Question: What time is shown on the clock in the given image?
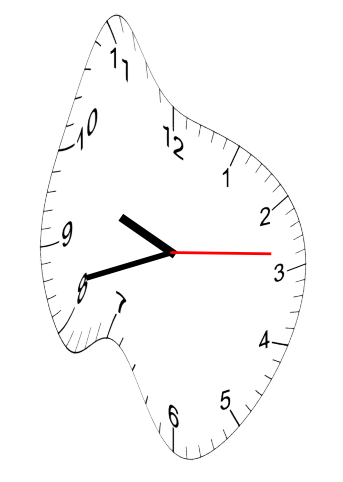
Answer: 09:42:14